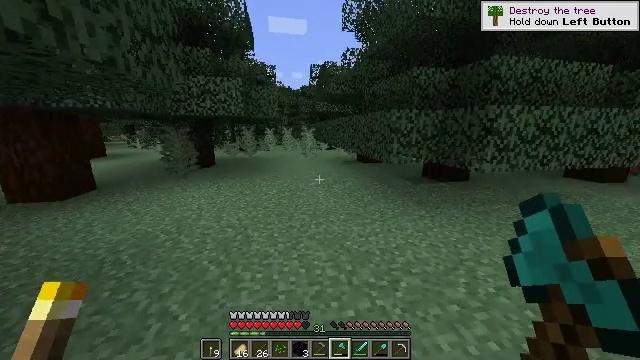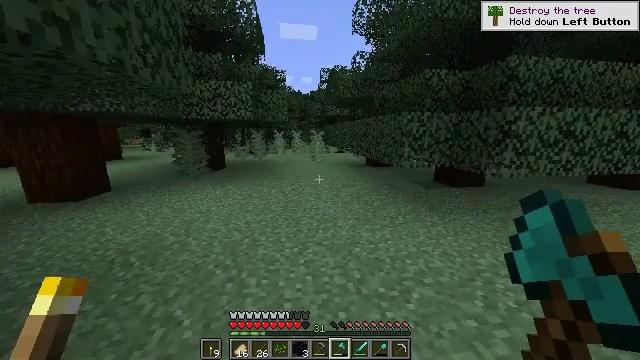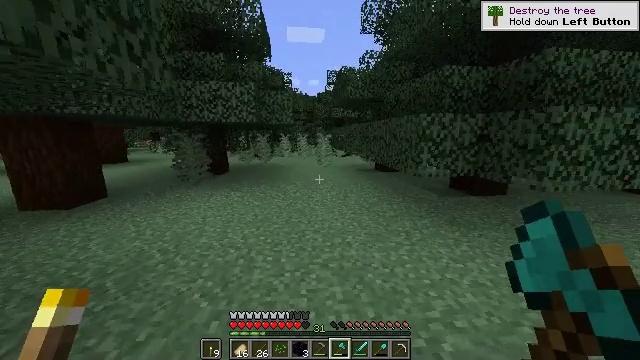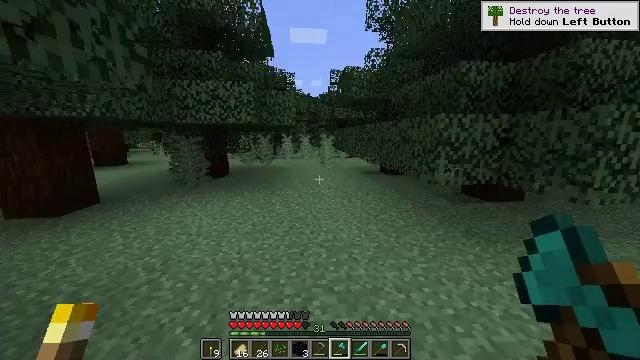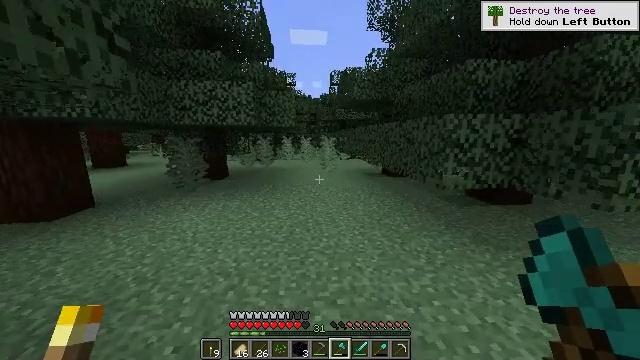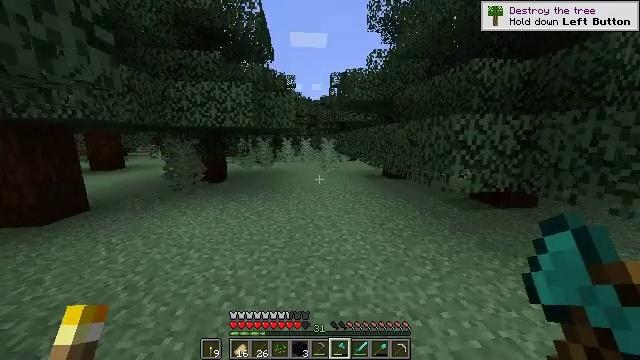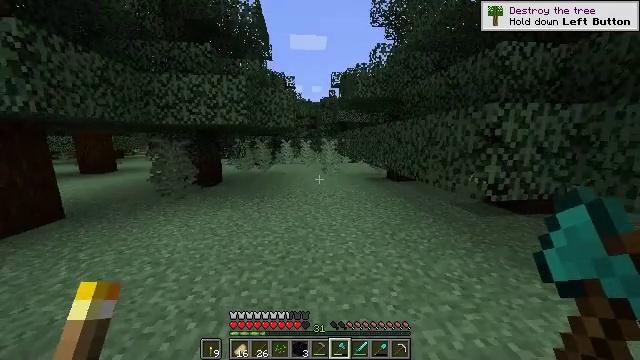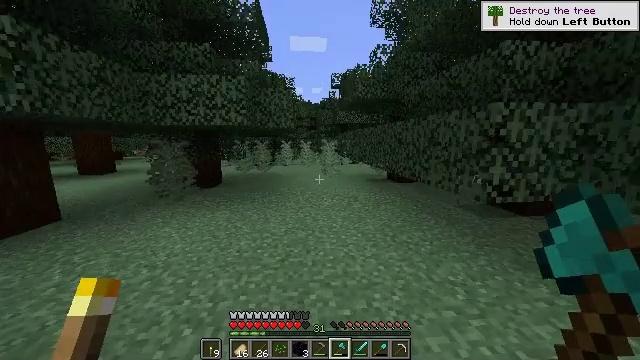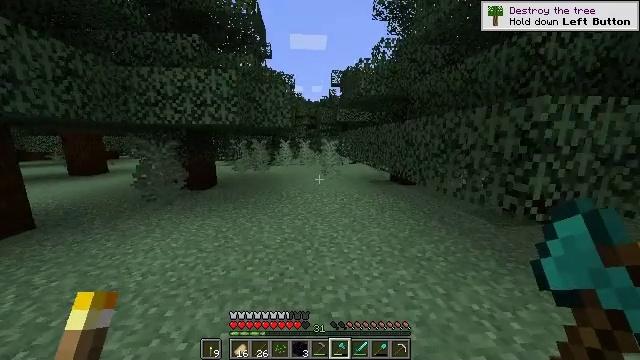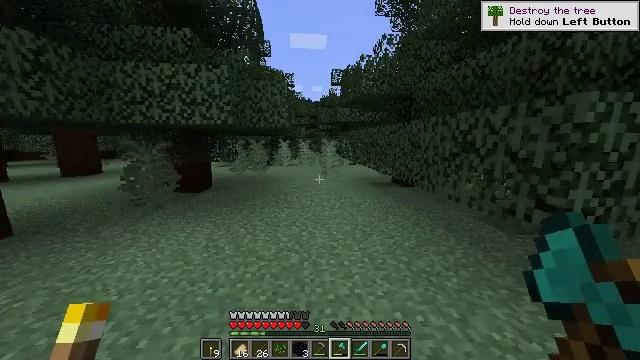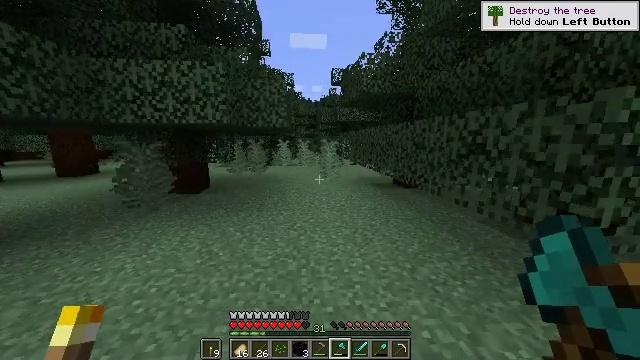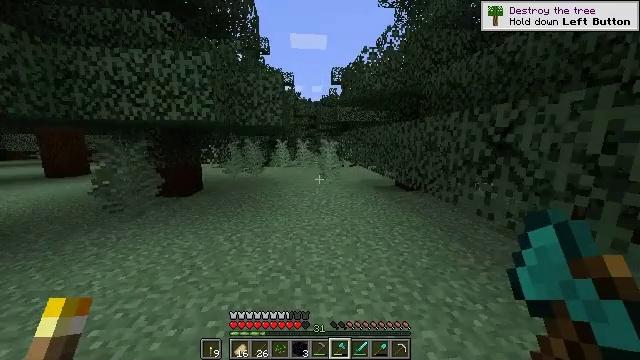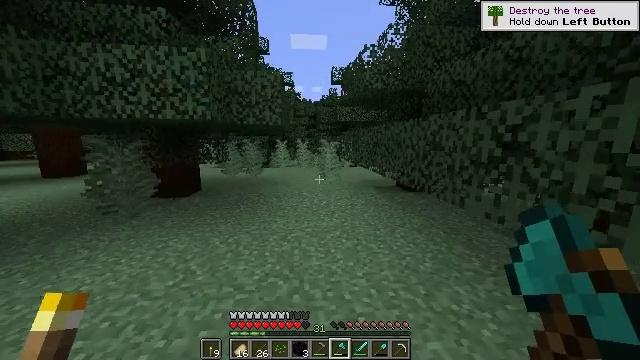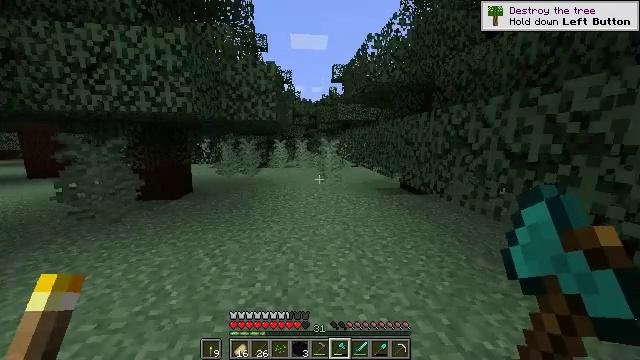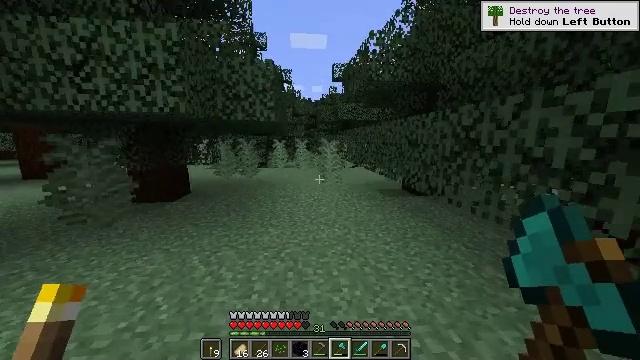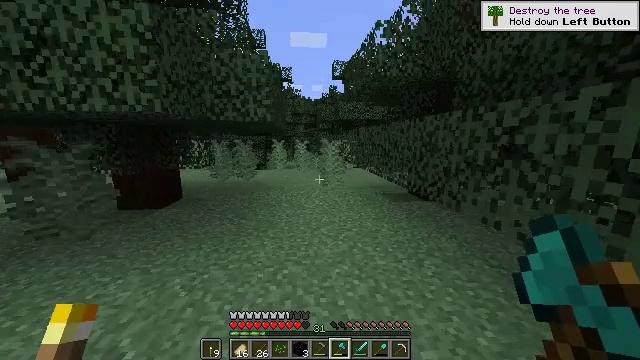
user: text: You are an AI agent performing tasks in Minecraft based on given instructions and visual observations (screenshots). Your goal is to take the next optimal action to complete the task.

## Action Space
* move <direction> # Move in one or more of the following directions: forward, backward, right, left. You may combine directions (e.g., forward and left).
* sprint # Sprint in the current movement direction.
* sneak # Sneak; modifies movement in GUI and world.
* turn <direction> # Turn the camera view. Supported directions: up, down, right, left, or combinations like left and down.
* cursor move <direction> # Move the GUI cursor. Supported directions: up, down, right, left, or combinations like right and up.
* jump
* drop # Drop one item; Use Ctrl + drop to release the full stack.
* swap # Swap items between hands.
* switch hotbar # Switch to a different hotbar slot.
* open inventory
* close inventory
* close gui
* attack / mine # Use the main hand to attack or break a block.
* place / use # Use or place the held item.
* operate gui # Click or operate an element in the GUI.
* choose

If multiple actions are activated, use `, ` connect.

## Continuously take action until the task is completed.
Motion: motion action
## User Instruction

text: Mine the large fern from the ground.
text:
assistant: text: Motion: move forward, turn left
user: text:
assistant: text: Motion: move forward, turn left
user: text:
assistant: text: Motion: move forward
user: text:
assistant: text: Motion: move forward
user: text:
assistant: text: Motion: move forward
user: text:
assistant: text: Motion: move forward
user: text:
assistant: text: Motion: move forward
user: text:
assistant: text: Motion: move forward
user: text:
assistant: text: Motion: move forward
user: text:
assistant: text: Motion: move forward
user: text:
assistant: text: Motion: move forward
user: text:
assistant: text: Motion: move forward
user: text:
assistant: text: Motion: move forward
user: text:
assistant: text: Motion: move forward
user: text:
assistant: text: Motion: move forward
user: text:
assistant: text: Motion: move forward
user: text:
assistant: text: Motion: move forward
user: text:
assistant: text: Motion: move forward
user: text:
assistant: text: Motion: move forward
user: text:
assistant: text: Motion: move forward
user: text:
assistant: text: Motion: move forward
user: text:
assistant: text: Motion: move forward
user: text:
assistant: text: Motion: move forward
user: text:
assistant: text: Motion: move forward
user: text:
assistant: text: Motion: move forward
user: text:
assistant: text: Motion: move forward
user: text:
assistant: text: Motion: move forward
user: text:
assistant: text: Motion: move forward
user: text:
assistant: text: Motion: move forward
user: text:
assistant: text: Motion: move forward, attack / mine